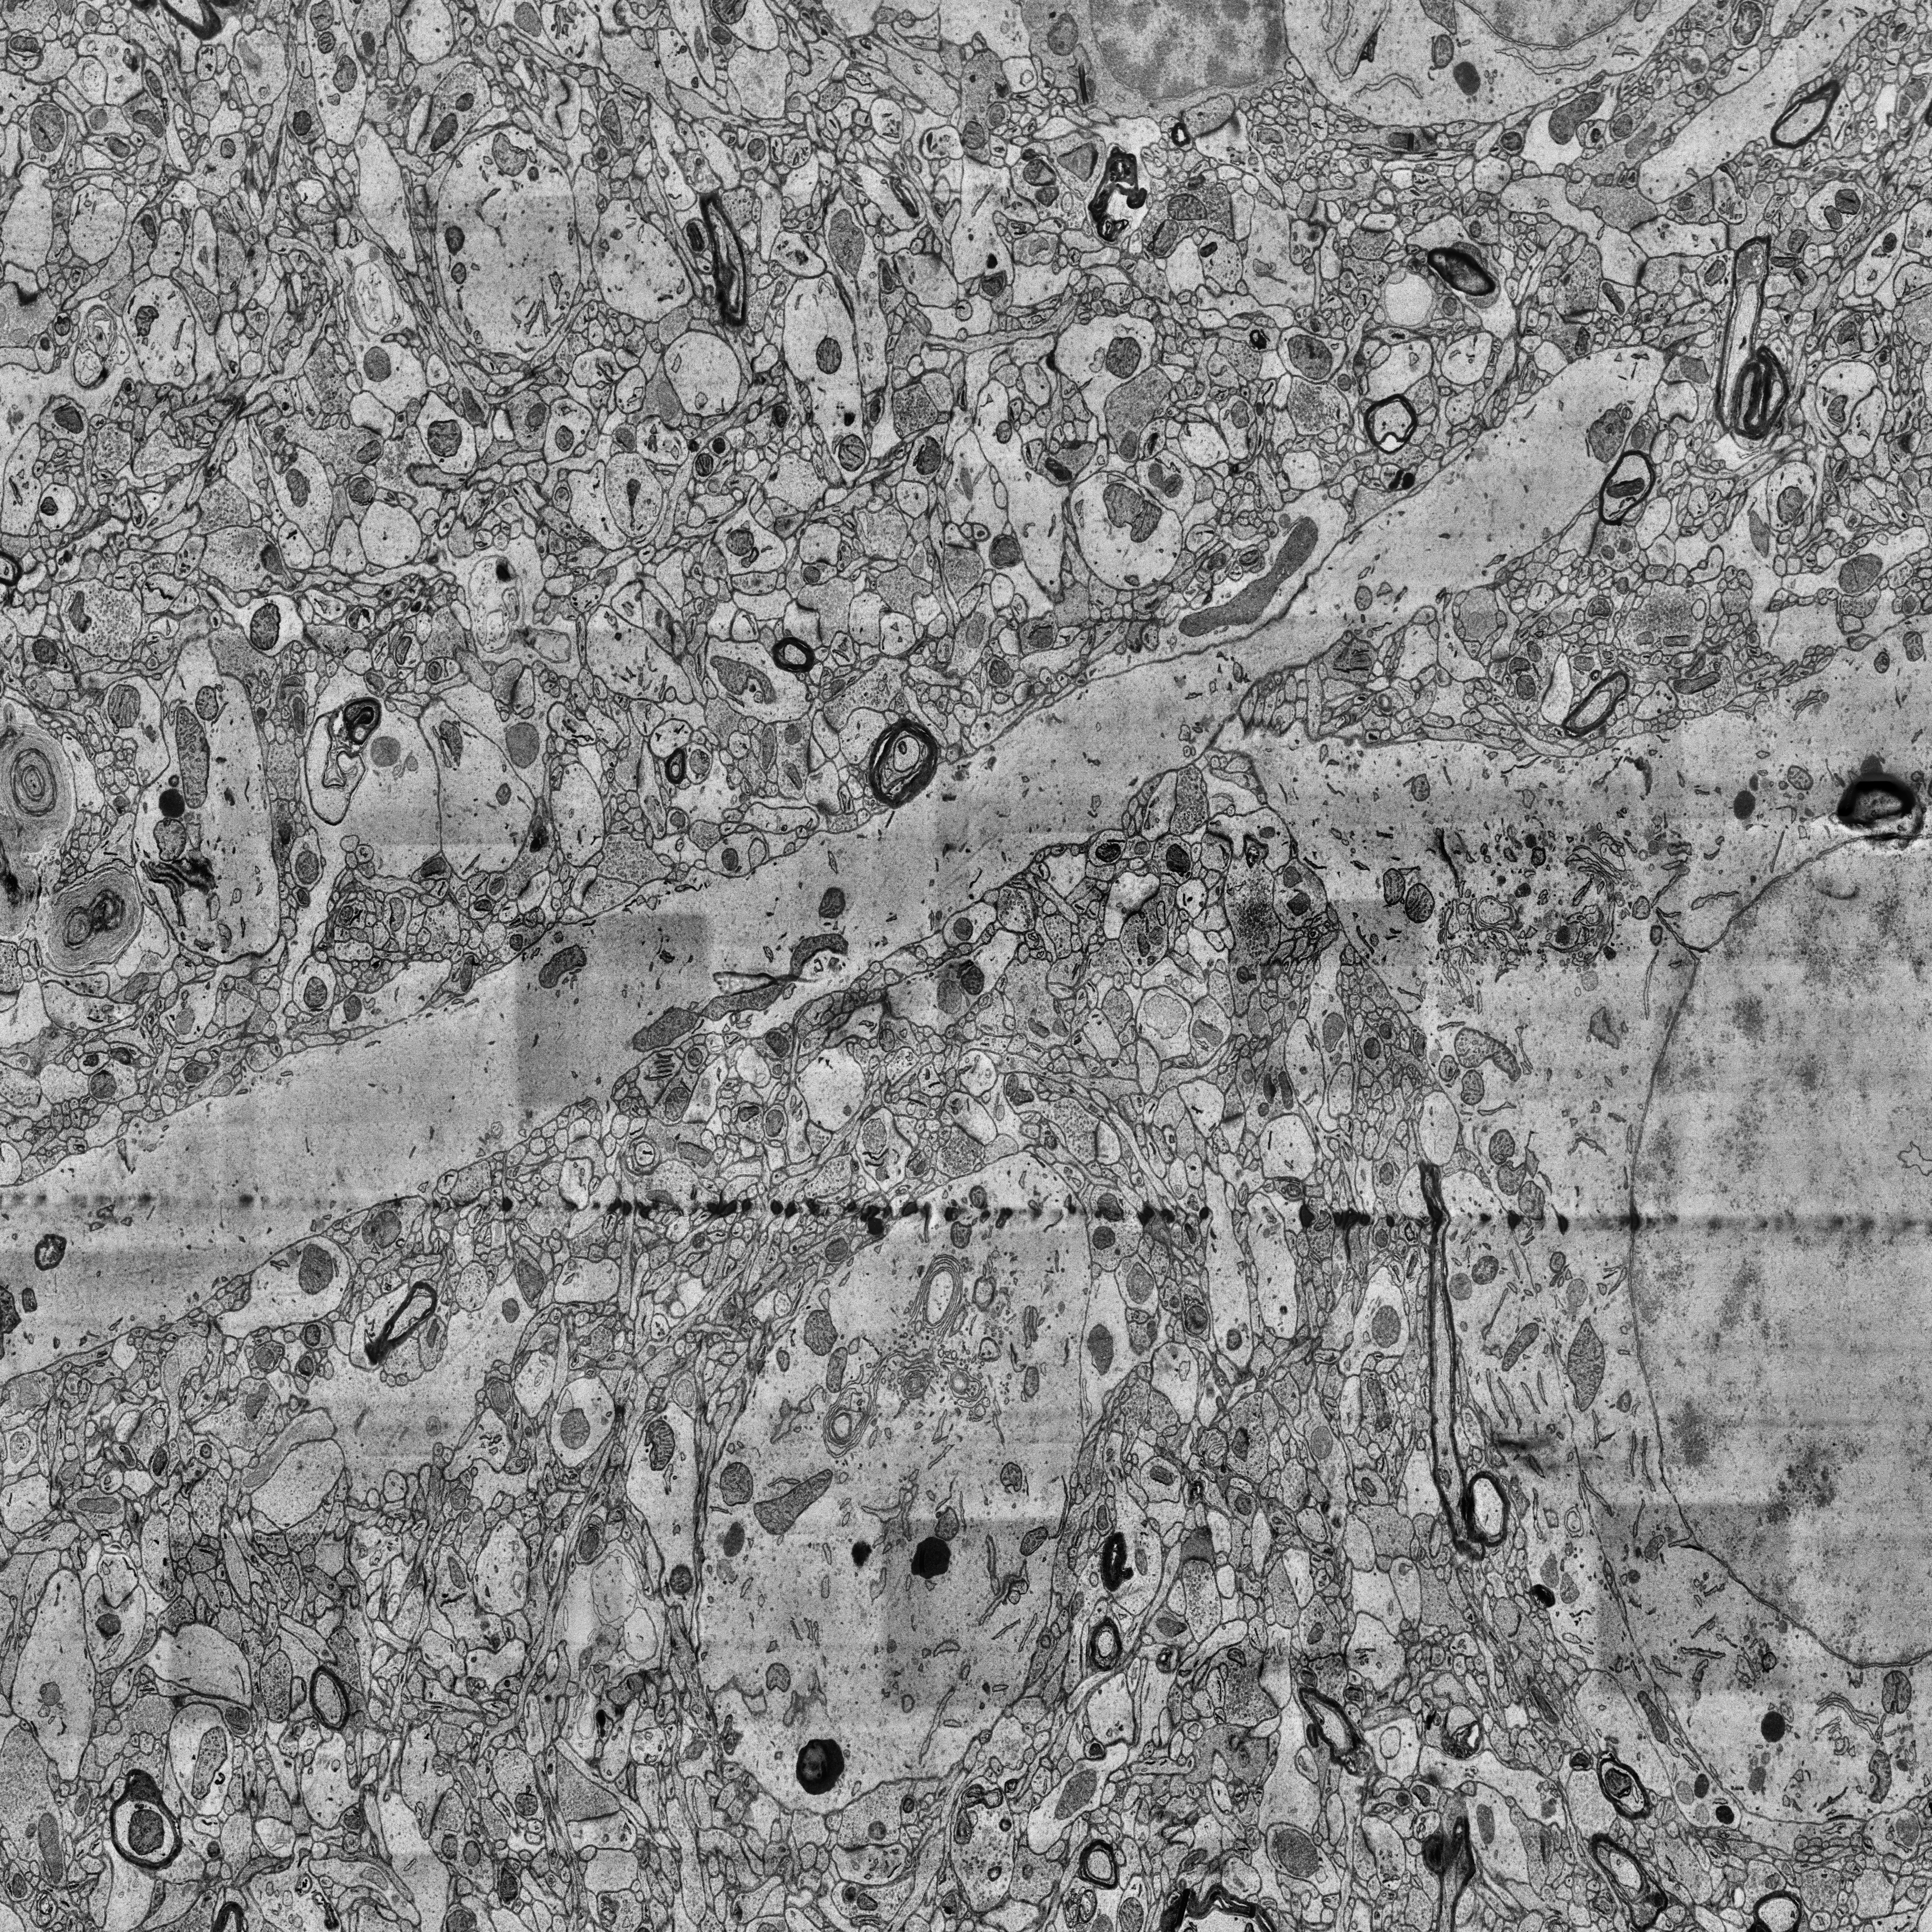
Electron microscopy slice of human cortex tissue
Slice depth (z): 308
Mitochondria instances in slice: 401